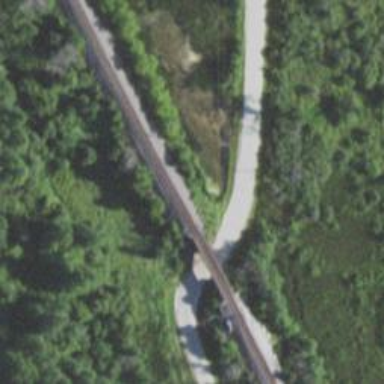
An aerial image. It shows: Bridge over railway line.